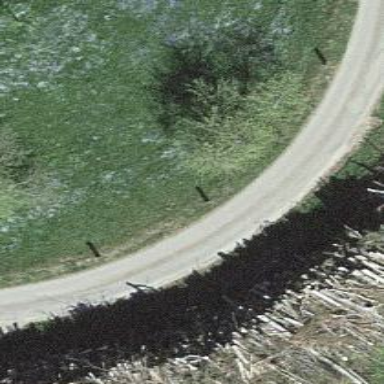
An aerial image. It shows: Well-maintained track road with grade 1 tracktype.